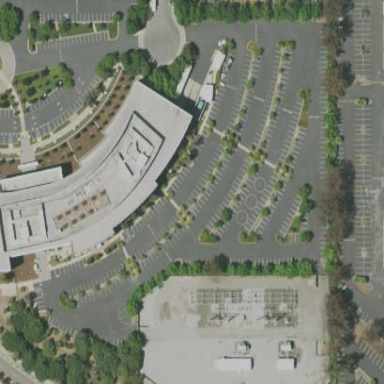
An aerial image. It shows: Office building.